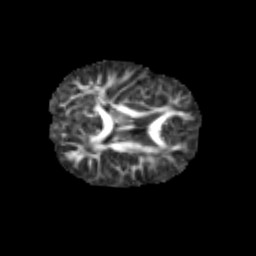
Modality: FA
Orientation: axial
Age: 6
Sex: male
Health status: healthy